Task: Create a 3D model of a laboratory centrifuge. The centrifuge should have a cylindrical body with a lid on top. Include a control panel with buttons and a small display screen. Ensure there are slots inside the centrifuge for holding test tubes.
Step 158:
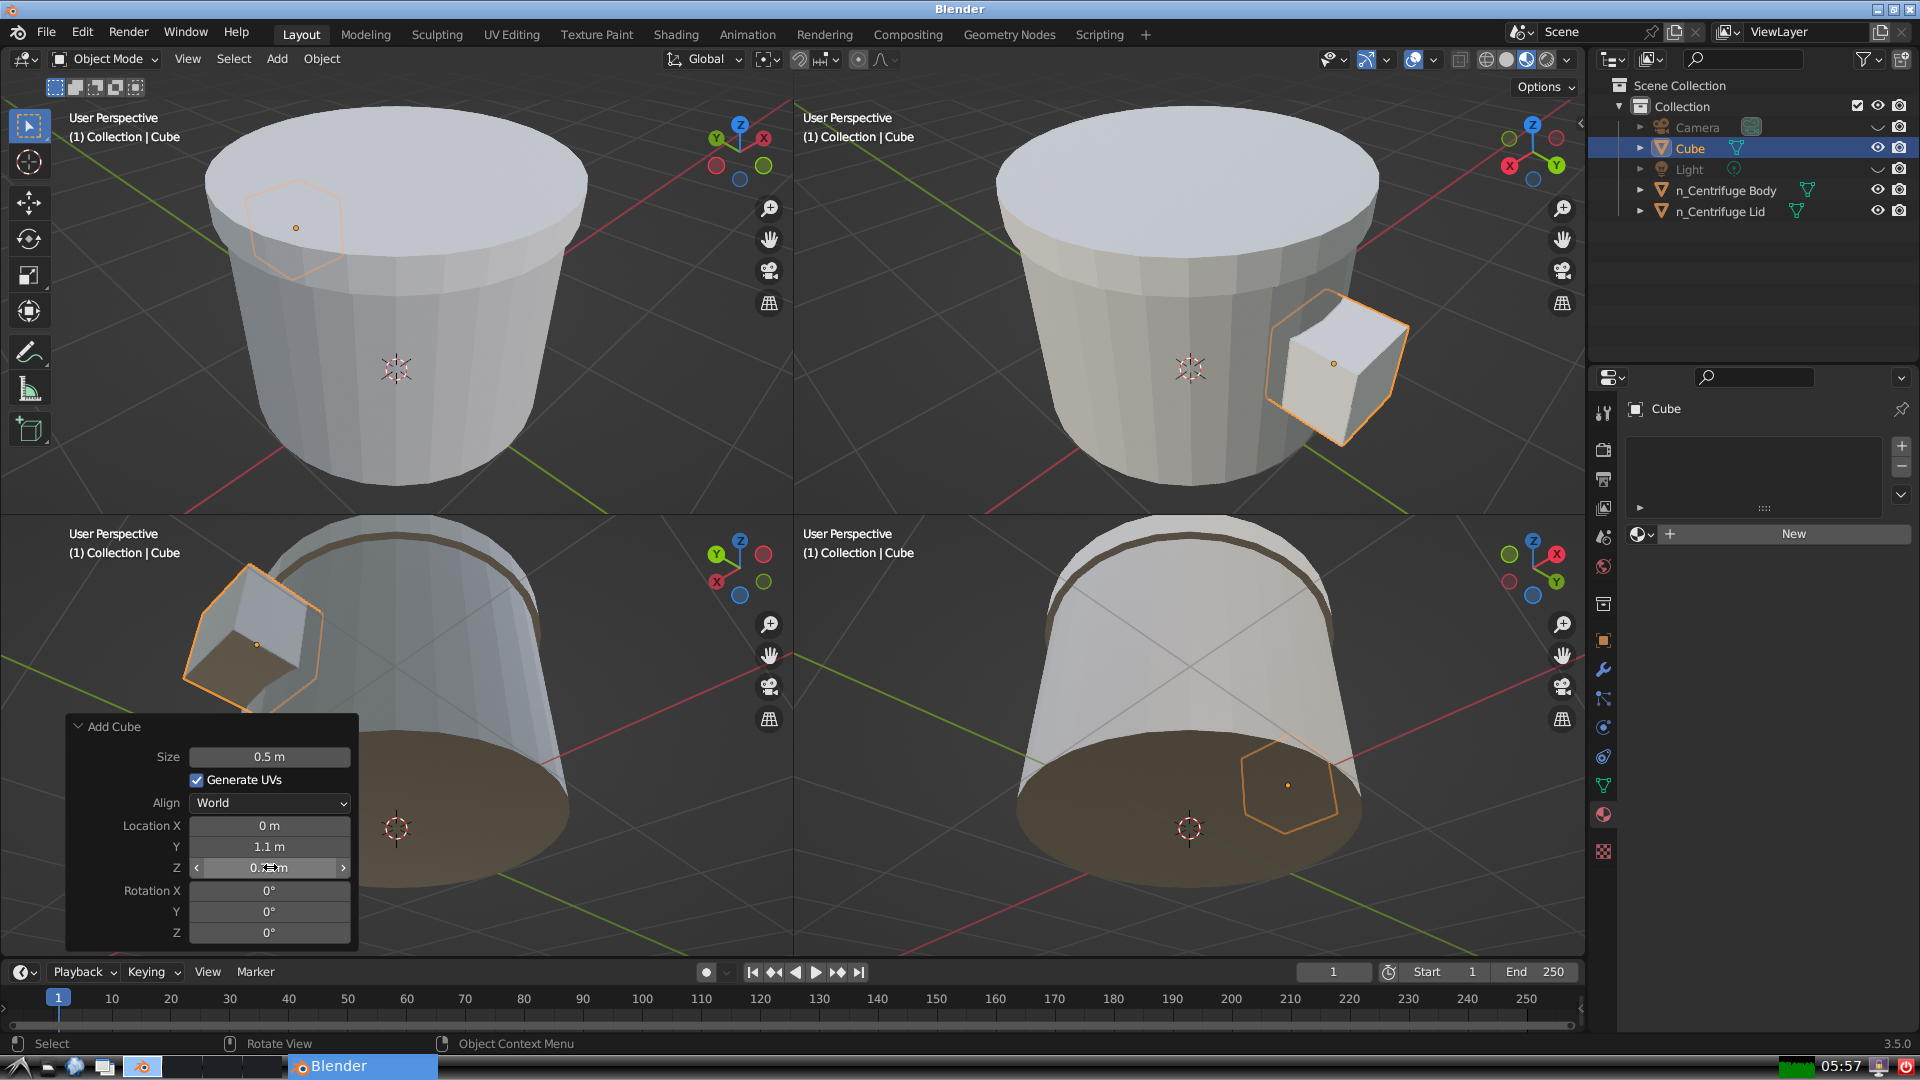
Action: {"mouse_move": [960, 540]}